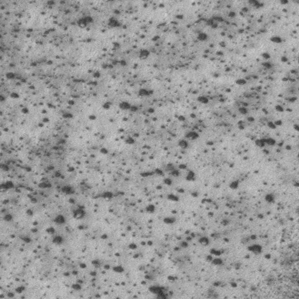
Label: frost